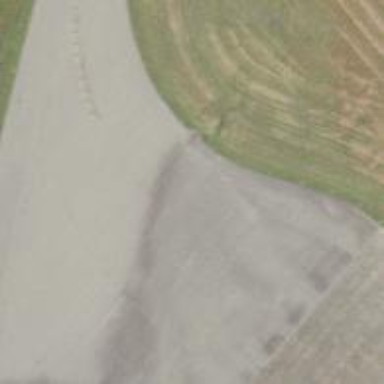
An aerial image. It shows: Image of taxiway at airport.